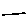
Label: line